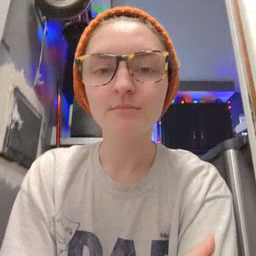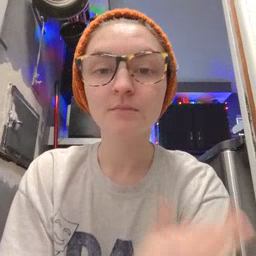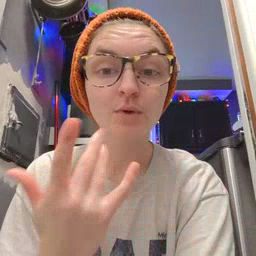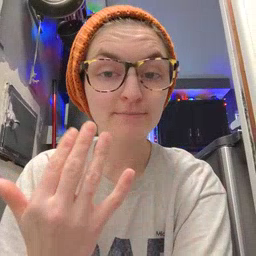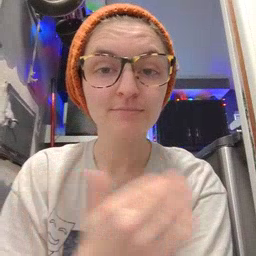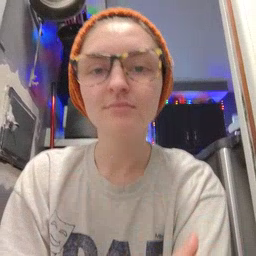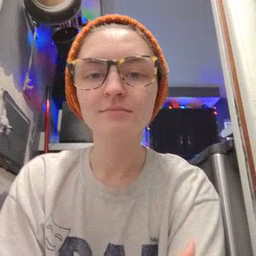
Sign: wait